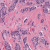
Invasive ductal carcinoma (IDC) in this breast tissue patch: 1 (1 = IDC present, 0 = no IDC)